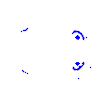
Particle: kaon